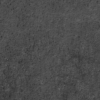
Label: not_dusty